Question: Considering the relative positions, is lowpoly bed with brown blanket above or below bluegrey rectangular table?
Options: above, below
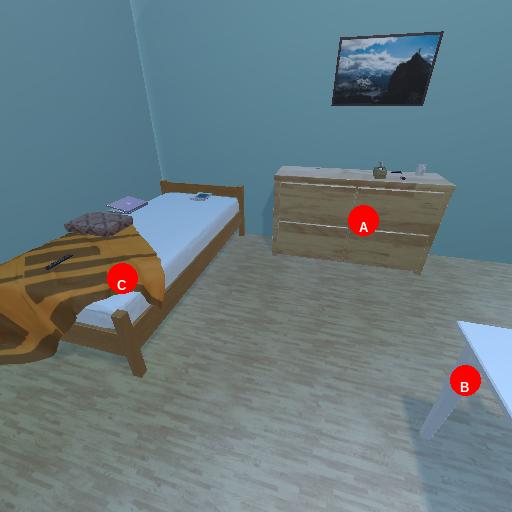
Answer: above